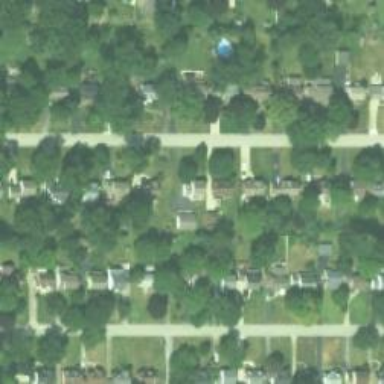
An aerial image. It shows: Neighborhood.